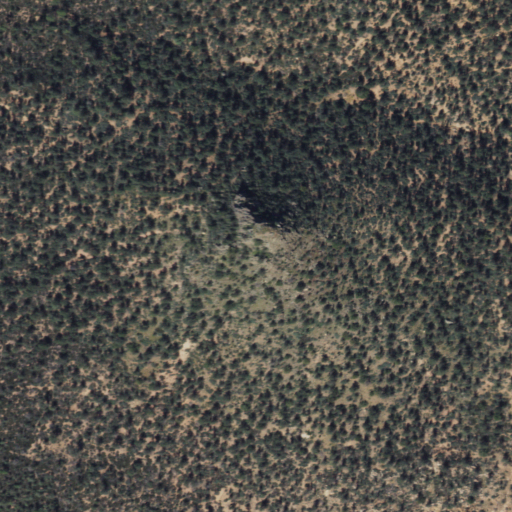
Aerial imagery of mountain in Arizona named Monument Peak containing evergreen forest and shrub